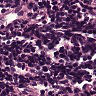
Metastatic tissue present: no